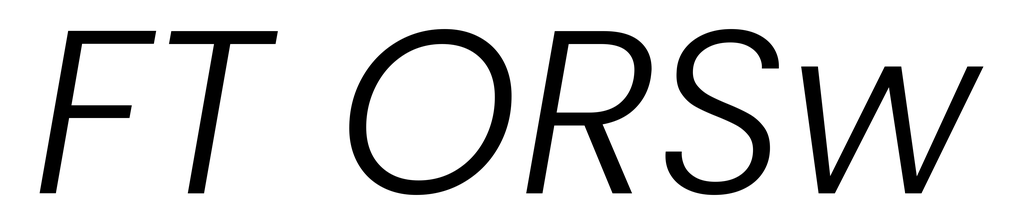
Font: Poppins-LightItalic